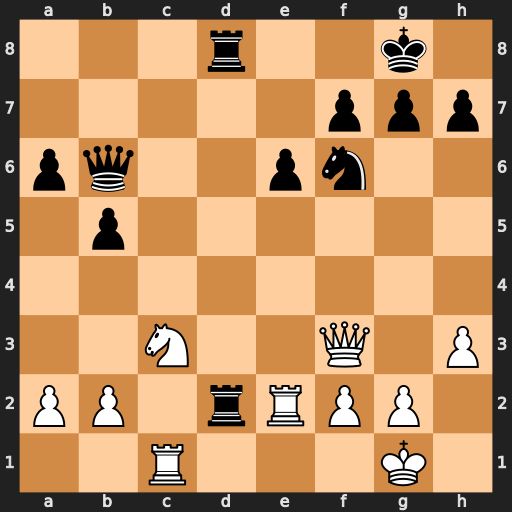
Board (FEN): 3r2k1/5ppp/pq2pn2/1p6/8/2N2Q1P/PP1rRPP1/2R3K1
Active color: w
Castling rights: -
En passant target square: -
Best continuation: Rxd2 Rxd2 Nd5